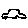
Label: car